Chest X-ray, AP view. Patient: 28 years old, sex M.
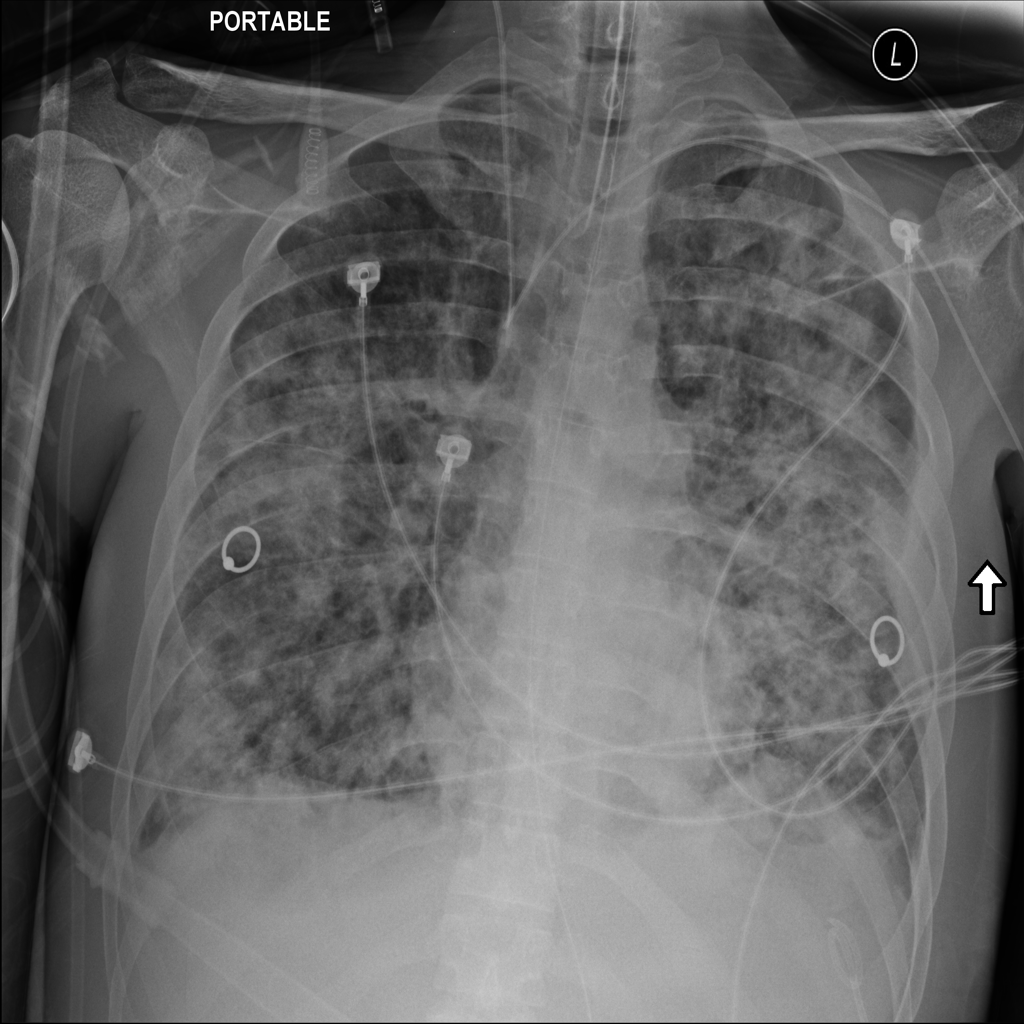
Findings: Effusion, Infiltration